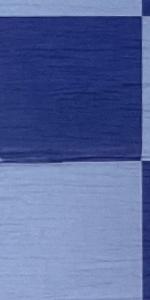
Label: Empty